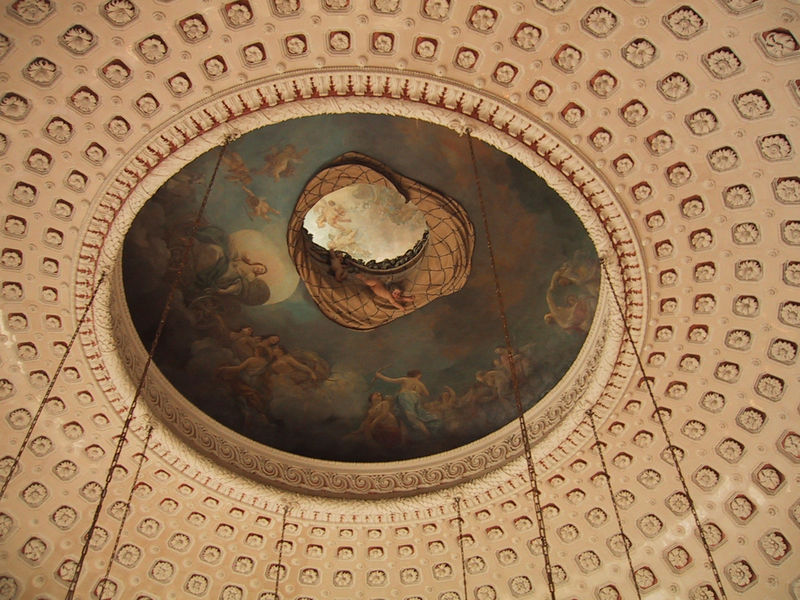
Titel: Kuppelsaal in Schloß Benrath
Standort: Düsseldorf, Schloß Benrath (EU - D - NRW)
Schlagwörter: blau, blätter, gemälde, himmel, weiß, wolken, frauen, blumen, frau, laterne, licht, blüten, dach, tuch, ornament, barock, kirche, decke, innen, renaissance, rund, engel, farbe, figuren, kuppel, seile, ornamente, wandgemälde, lichteinfall, halle, gewölbe, durchblick, dom, seil, groß, loch, ketten, mosaik, kranz, löcher, kathedrale, pantheon, fries, voluten, rosette, dekce, kapelle, deckengemälde, fresko, putten, illusion, putti, verzierungen, rosetten, leitungen, illusionsmalerei, deckenfresko, church, aufhängunggen, tromp'loil